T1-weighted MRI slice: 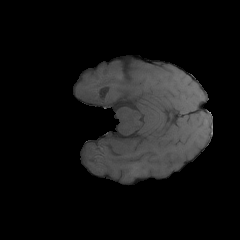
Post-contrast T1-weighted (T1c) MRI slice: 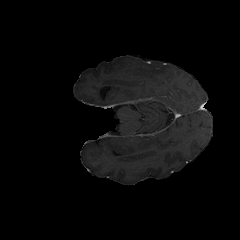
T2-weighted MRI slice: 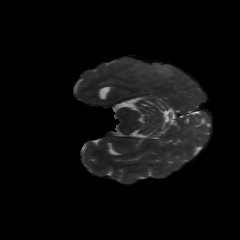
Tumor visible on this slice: yes